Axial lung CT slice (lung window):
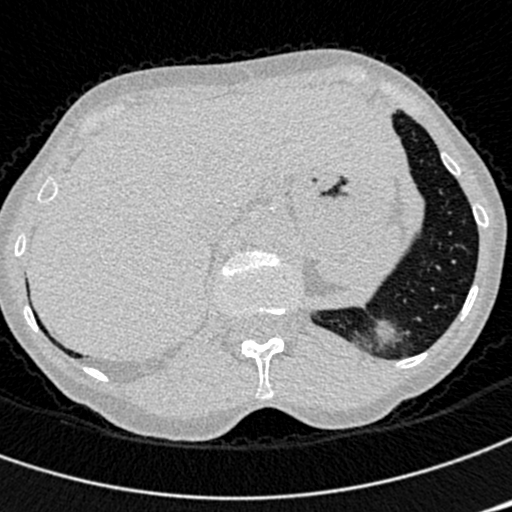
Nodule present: no